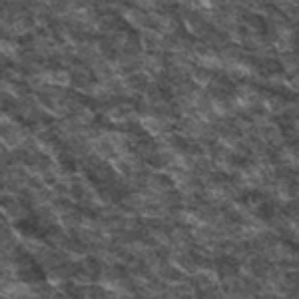
Label: frost